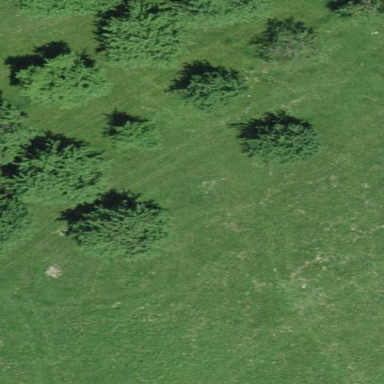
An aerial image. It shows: Orchard.